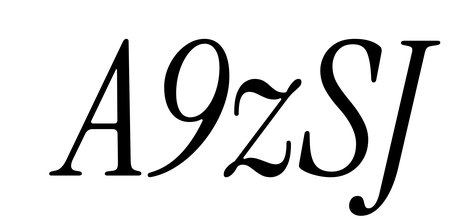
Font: InstrumentSerif-Italic